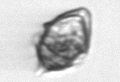
Label: Kryptoperidinium_triquetrum